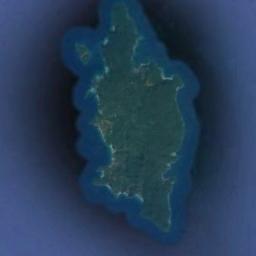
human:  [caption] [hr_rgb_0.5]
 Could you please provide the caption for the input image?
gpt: There are lots of trees on the island .

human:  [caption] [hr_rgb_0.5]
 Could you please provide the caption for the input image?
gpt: The island on the right is the largest .

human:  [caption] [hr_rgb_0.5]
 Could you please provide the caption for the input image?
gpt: The irregularly shaped green island is surrounded by blue sea water, And the island’s green plants flourish .

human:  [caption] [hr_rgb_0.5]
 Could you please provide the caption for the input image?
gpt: A big island and a small island have dense vegetation and the waters around the islands is light blue .

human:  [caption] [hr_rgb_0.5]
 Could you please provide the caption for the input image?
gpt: The green island is on a blue sea .